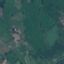
Land use / land cover: Pasture